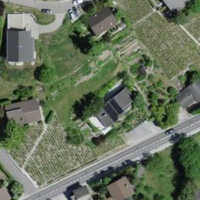
EUNIS habitat code: 54
Species observed at this site:
Medicago sativa